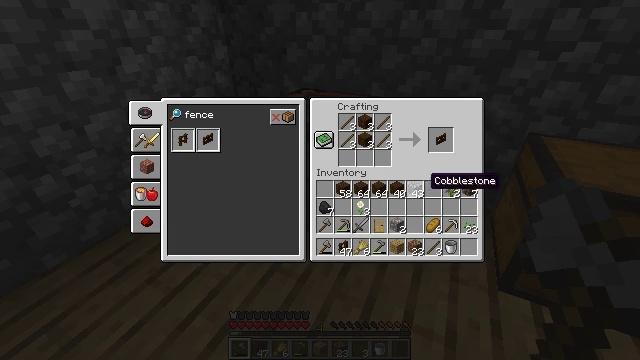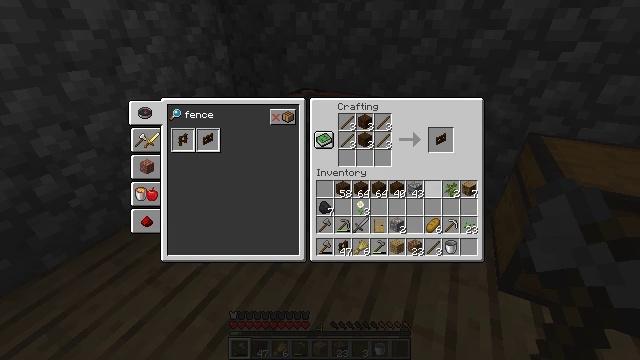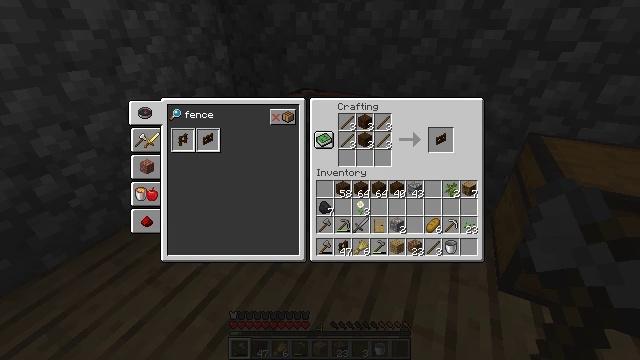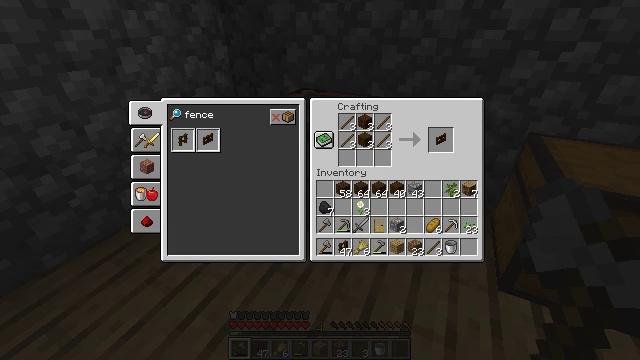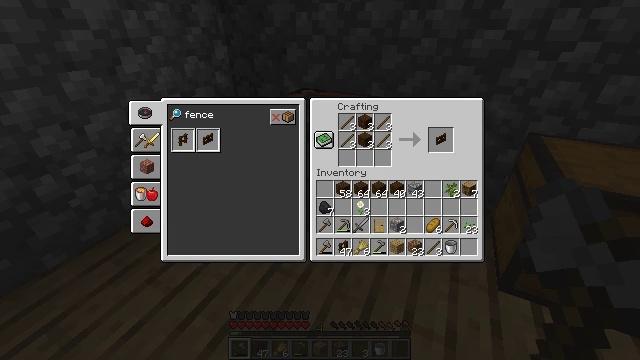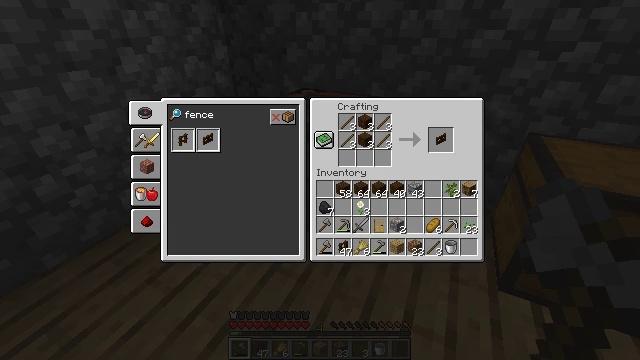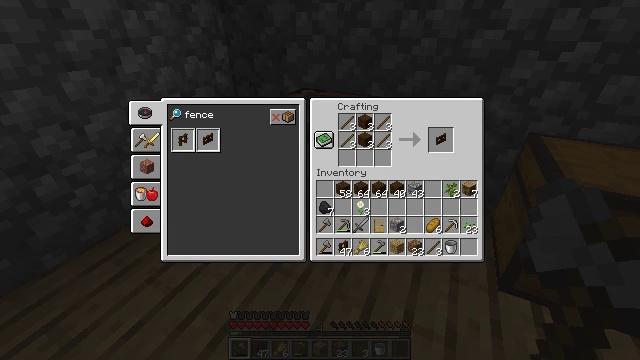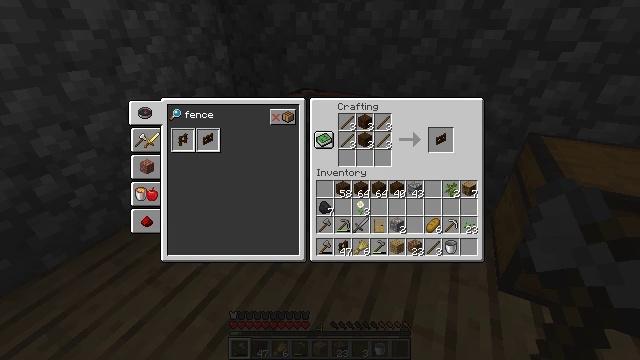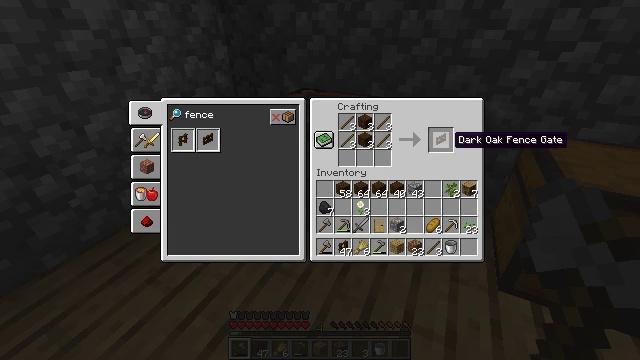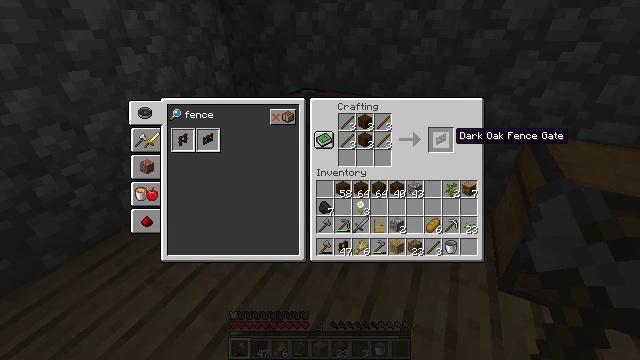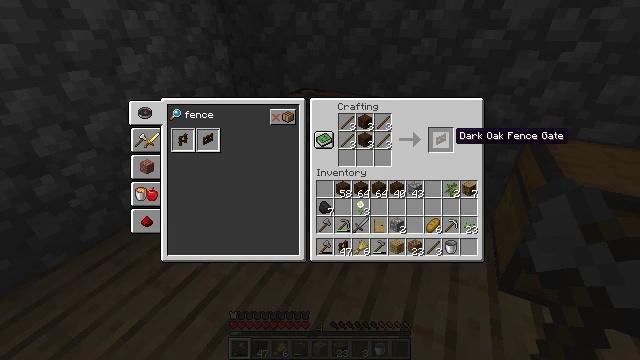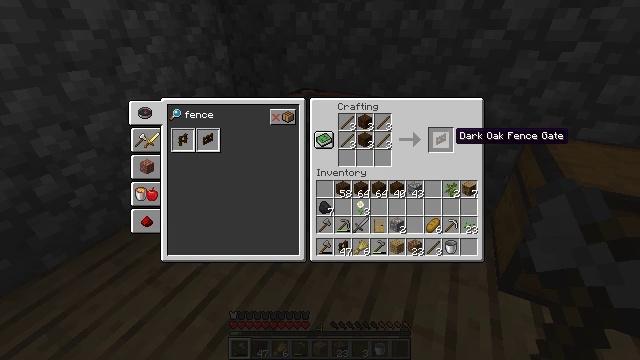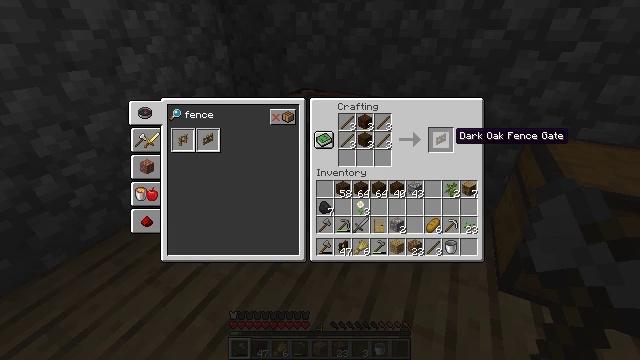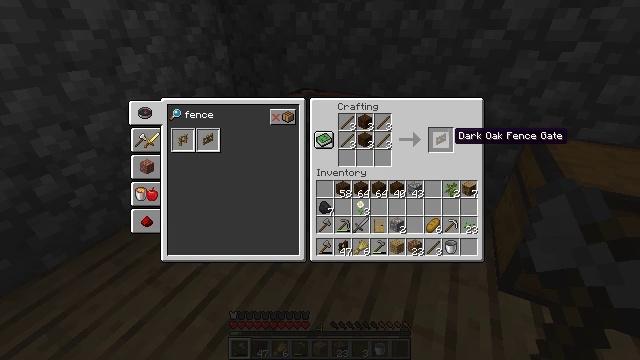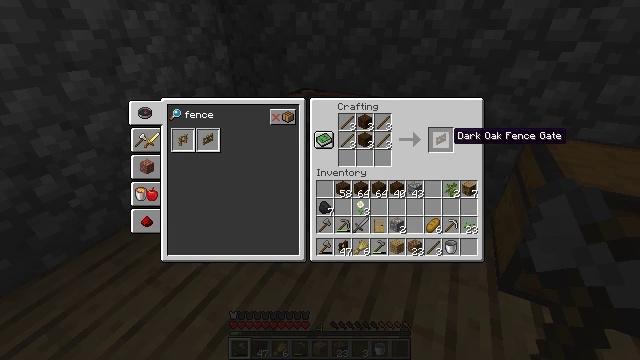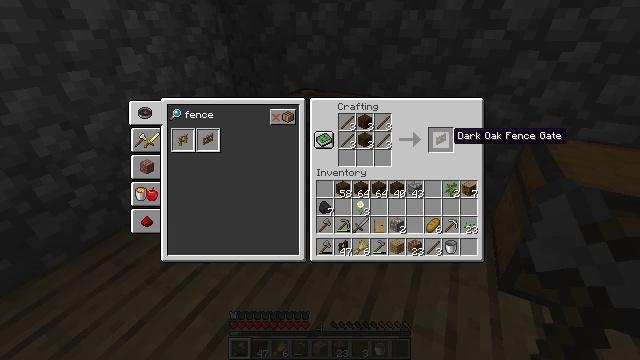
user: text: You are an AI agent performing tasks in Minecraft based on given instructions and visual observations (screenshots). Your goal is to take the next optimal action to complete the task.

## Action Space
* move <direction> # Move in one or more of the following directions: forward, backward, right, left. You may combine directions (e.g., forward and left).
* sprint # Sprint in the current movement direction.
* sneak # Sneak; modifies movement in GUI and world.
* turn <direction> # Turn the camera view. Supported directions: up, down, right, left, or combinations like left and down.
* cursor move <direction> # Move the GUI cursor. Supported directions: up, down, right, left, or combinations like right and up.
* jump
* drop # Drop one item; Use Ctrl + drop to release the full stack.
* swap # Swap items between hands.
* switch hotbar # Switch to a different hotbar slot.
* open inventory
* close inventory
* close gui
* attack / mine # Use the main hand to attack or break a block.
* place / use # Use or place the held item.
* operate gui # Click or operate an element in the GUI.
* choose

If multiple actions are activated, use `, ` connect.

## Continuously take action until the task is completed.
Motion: motion action
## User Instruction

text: Use materials to craft a dark oak fence gate in the crafting table.
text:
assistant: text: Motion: no_op
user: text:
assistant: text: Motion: no_op
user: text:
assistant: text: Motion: no_op
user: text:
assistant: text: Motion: cursor move right and up
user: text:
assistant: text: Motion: no_op
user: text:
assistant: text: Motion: no_op
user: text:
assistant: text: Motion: no_op
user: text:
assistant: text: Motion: cursor move up
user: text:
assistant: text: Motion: no_op
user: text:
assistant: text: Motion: no_op
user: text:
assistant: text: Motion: no_op
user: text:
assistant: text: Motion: no_op
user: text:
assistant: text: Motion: no_op
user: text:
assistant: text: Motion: sneak
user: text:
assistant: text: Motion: sneak
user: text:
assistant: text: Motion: sneak
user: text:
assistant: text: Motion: sneak
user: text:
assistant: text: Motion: sneak
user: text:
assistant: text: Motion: sneak
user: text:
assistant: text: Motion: sneak
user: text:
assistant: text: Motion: sneak
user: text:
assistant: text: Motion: sneak, operate gui
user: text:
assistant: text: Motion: sneak, operate gui
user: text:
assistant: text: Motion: sneak
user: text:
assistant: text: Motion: sneak
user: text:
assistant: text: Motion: sneak
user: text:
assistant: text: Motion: sneak